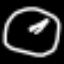
Label: clock